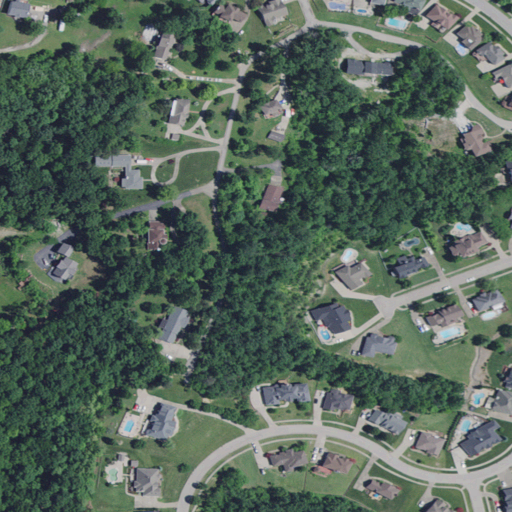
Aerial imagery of mountain in Kentucky named Red Stone Hill containing deciduous forest, medium intensity development, open development, low intensity development, and mixed forest